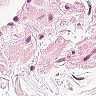
Metastatic tissue present: no